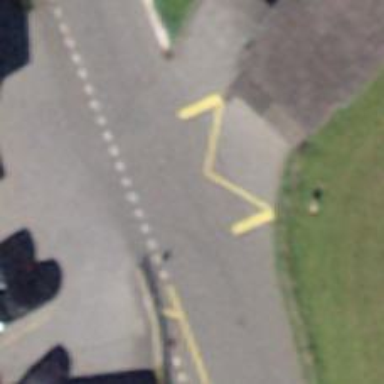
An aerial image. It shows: Public transport stop position.